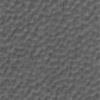
Label: not_dusty